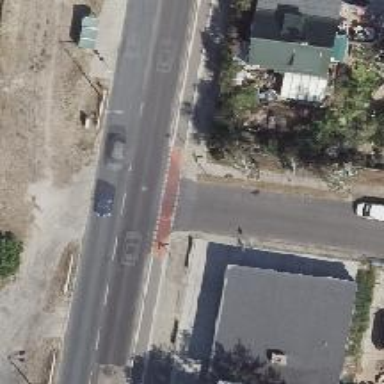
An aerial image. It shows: Road with "give way" sign.